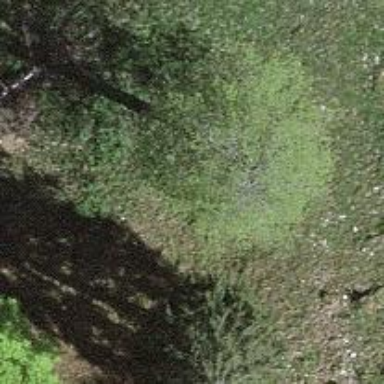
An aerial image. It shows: Beautiful tree in nature.